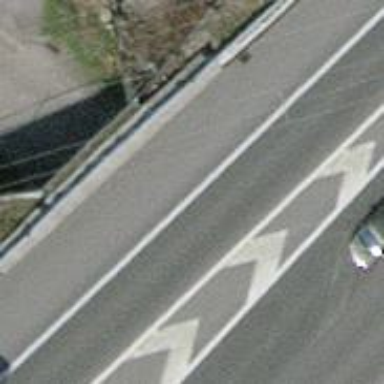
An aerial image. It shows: Asphalt motorway link.